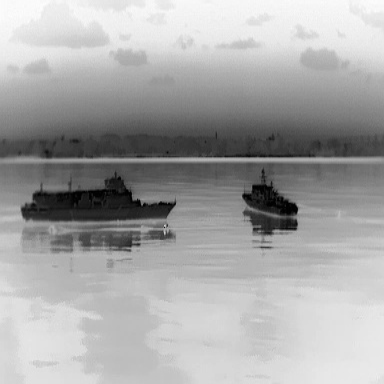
There are two warships in the infrared image.